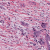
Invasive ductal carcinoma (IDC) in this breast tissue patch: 1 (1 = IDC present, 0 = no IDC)